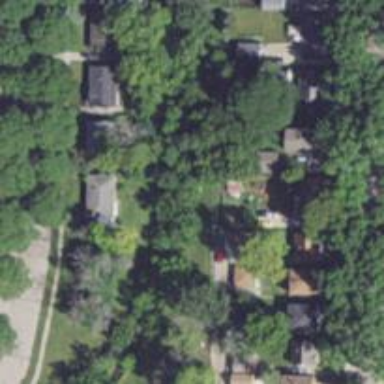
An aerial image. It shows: Alley classified as service road.